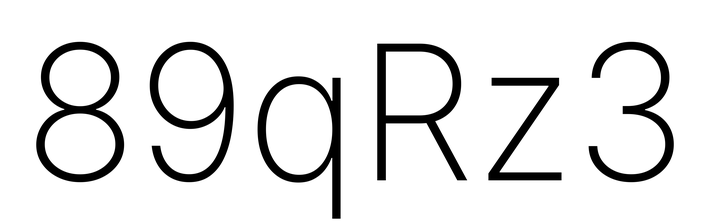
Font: Inter_ExtraLight